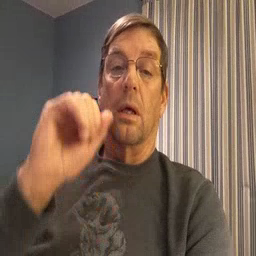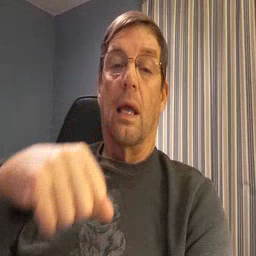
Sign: can